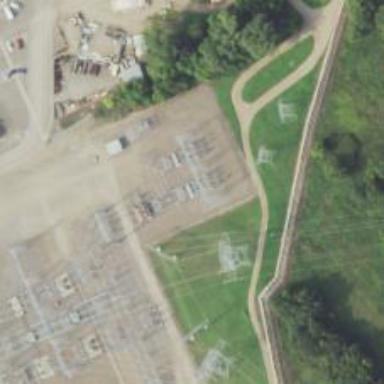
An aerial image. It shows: Switch used for power control.